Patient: sex M, age 57
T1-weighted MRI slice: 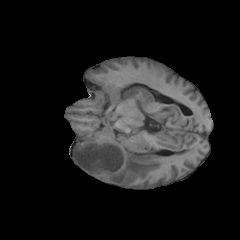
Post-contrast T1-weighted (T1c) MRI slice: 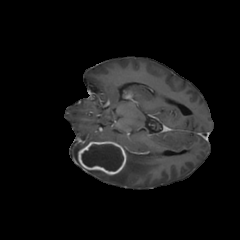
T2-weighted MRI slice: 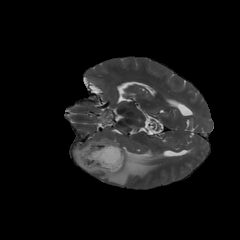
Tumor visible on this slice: yes
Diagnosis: Glioblastoma, IDH-wildtype
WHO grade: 4